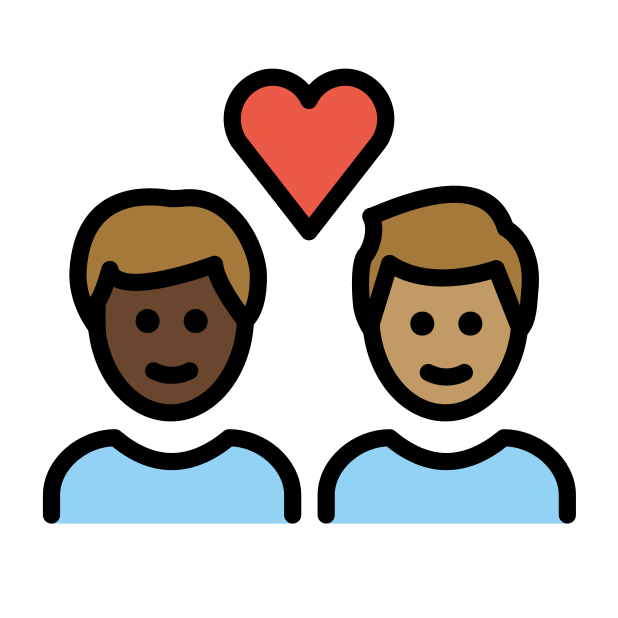
couple with heart: man, man, dark skin tone, medium skin tone